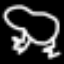
Label: frog